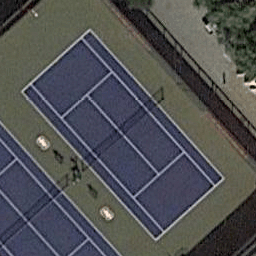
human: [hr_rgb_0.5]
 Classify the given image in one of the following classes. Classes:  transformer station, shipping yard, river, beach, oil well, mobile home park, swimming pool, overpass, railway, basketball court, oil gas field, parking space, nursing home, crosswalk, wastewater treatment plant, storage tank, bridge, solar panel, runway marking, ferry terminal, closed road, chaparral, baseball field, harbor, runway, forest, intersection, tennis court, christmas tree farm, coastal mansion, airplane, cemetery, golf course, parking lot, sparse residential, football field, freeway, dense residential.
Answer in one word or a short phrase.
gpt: tennis court